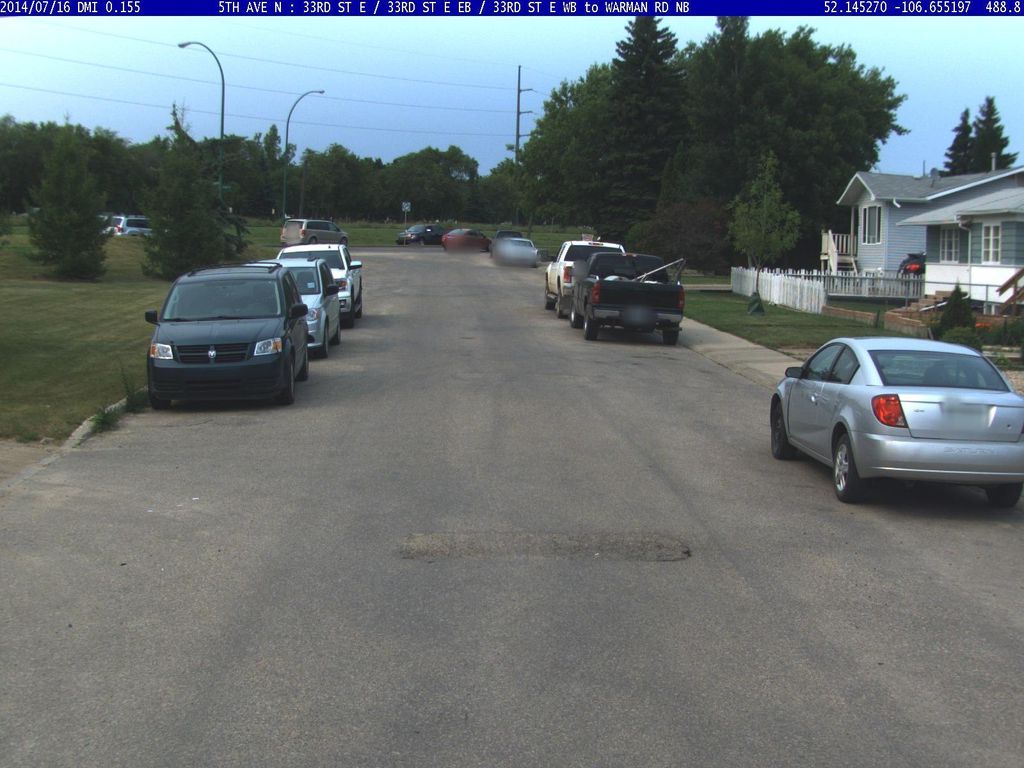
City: saskatoon